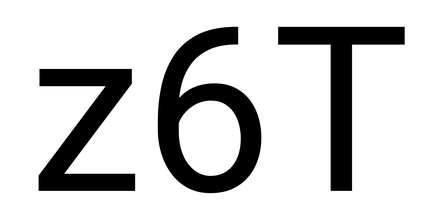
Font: Roboto_Regular